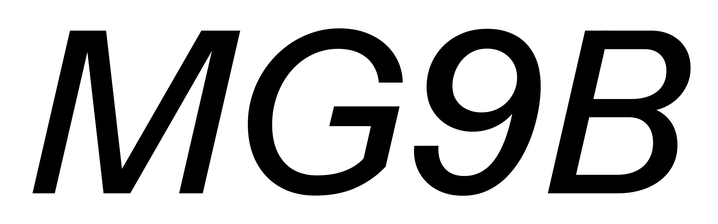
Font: InstrumentSans-Italic_Medium_Italic